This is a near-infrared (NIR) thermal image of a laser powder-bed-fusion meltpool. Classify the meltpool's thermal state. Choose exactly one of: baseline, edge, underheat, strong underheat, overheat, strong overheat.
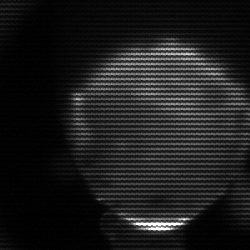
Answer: edge